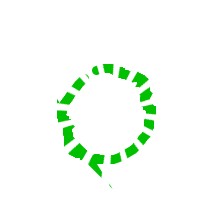
Shape: circle